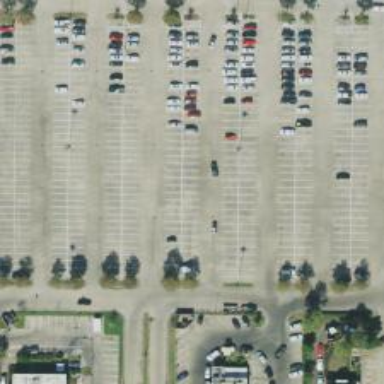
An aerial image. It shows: Parking space is available.